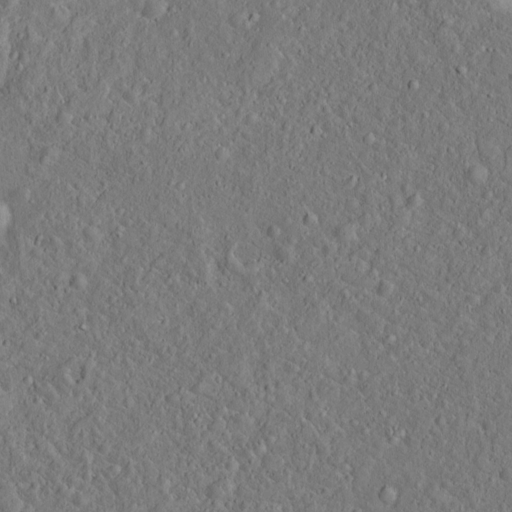
Objects detected: cone